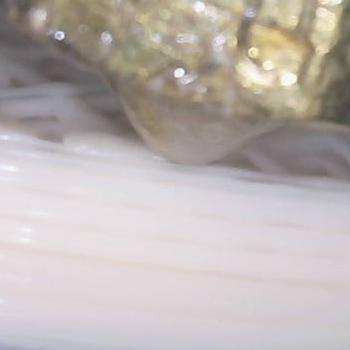
Flow rate: 66%